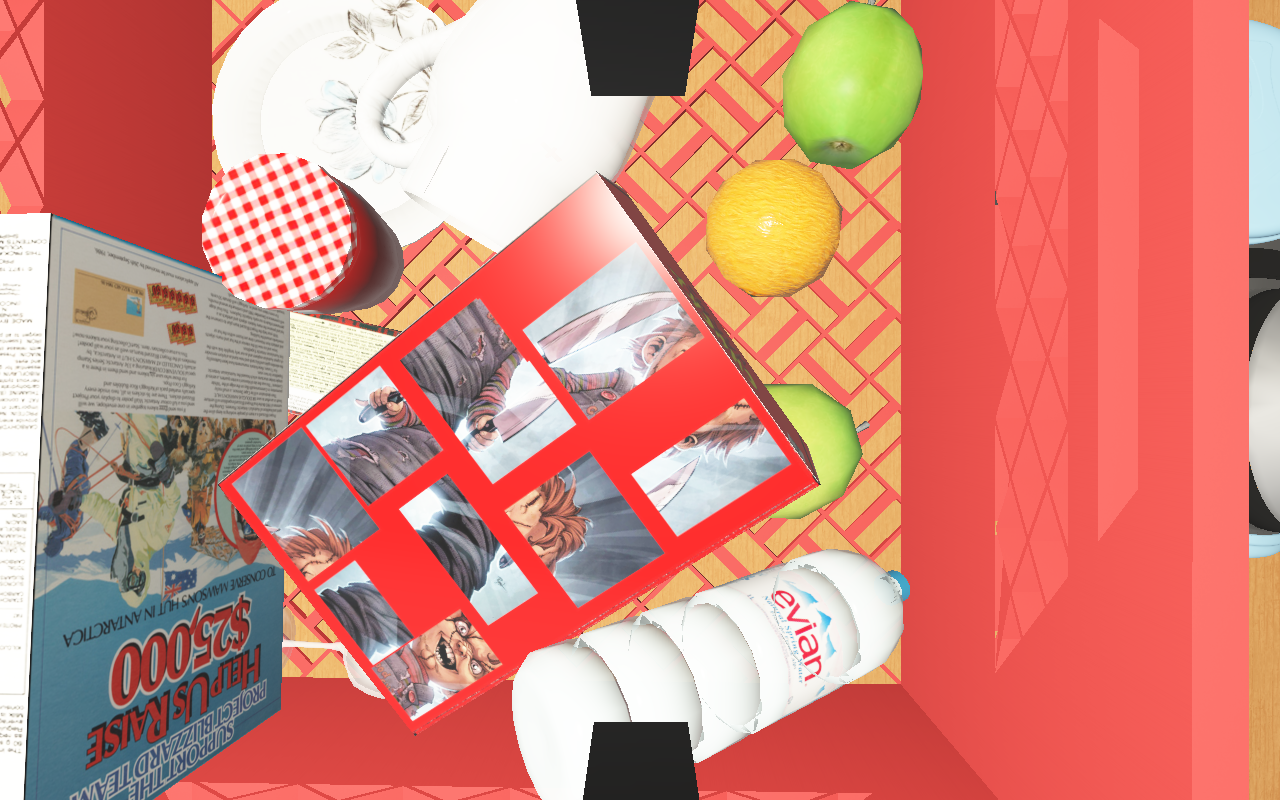
Objects in the scene:
carafe
water bottle
plate
jam jar
cereal box
cereal box